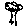
Label: tree